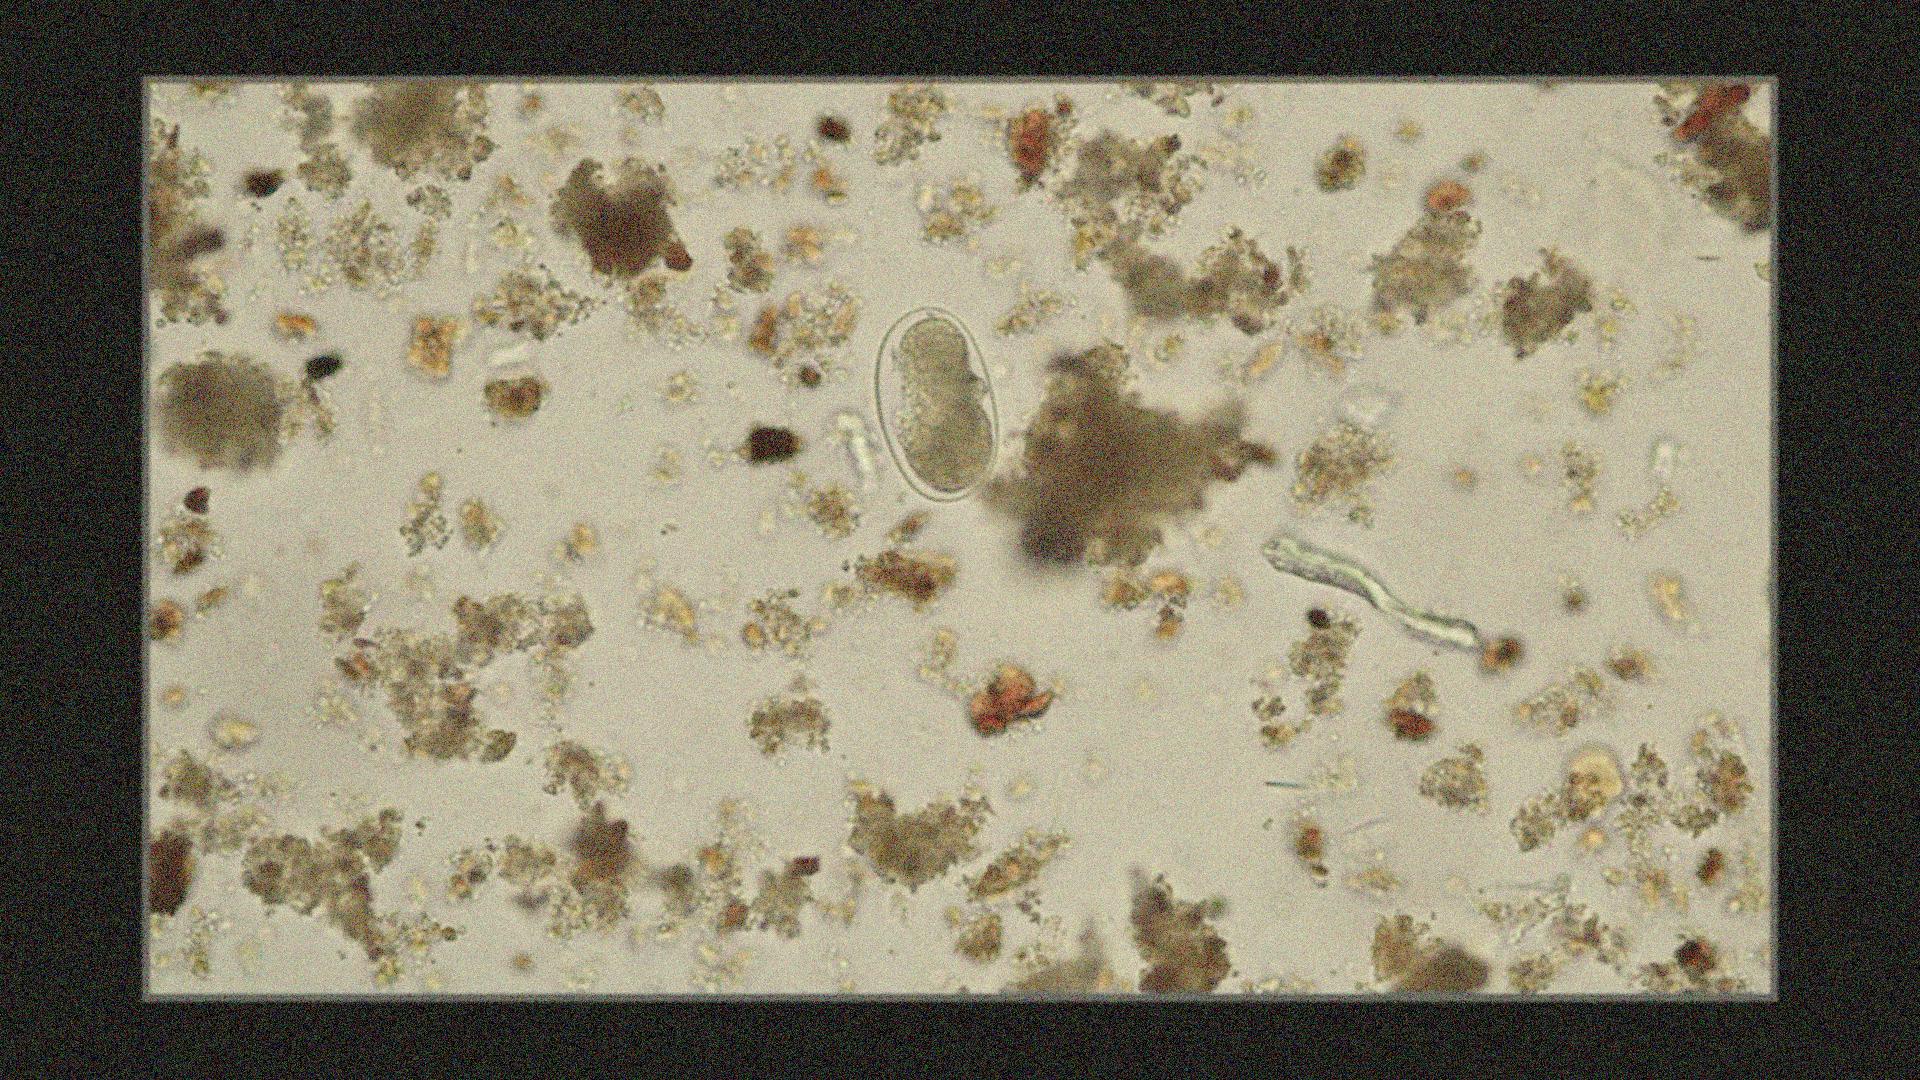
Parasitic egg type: Hookworm egg